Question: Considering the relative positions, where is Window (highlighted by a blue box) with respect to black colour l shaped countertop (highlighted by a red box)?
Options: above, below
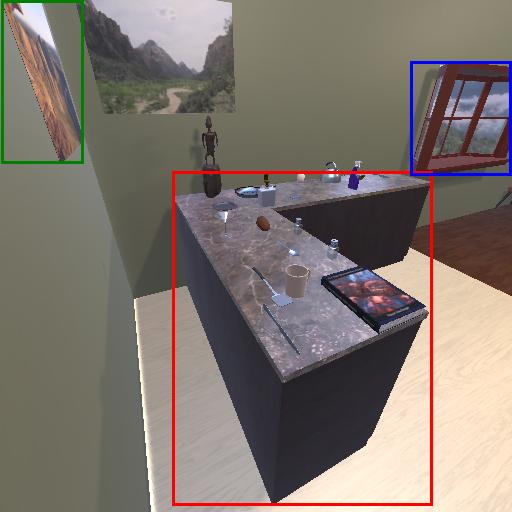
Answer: above